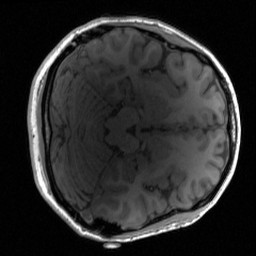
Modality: T1w
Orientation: axial
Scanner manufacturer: siemens
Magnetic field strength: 3 T
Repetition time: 2 s
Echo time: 0.0022 s